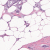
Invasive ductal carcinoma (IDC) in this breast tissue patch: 1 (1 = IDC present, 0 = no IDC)